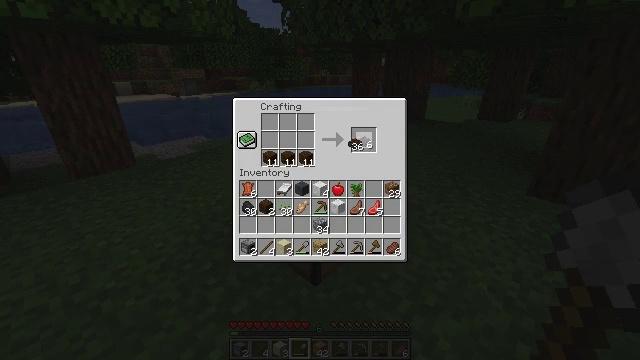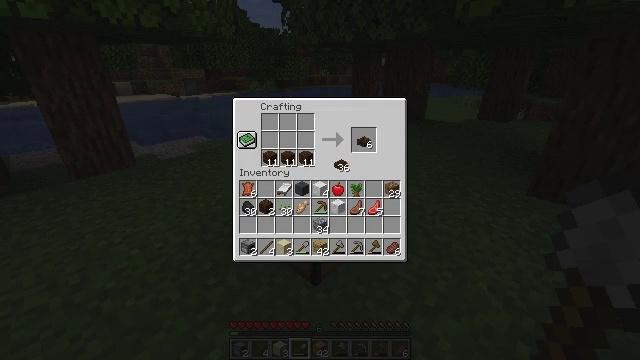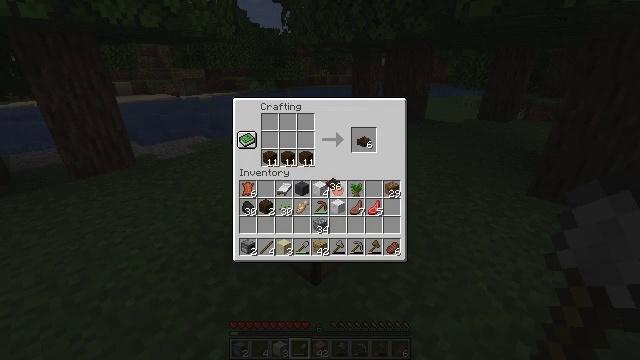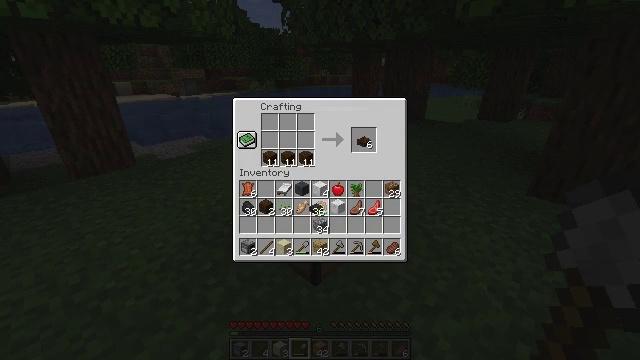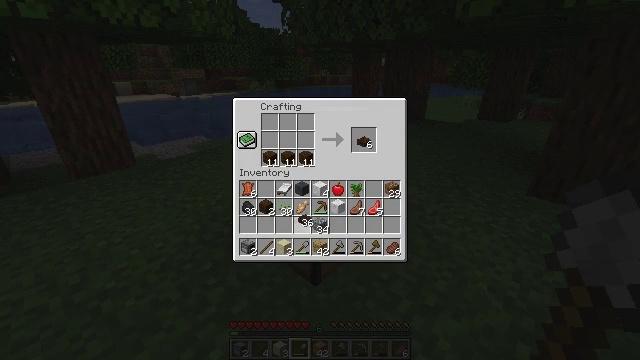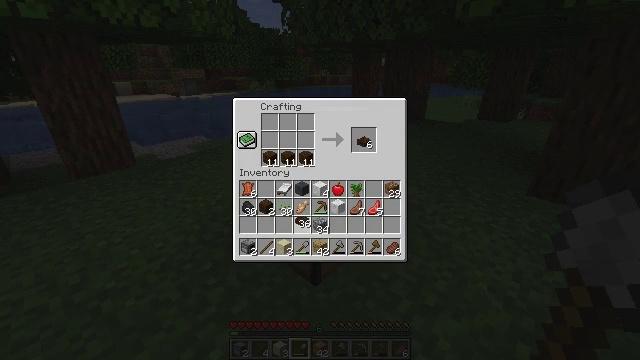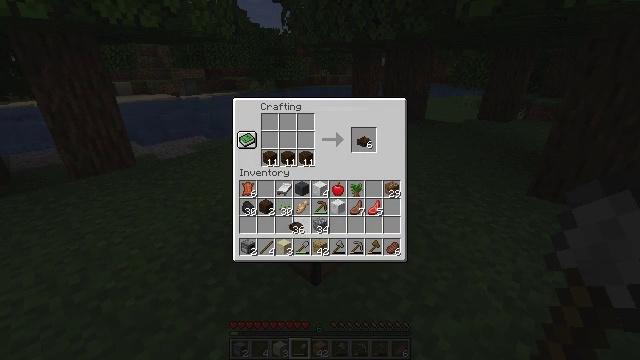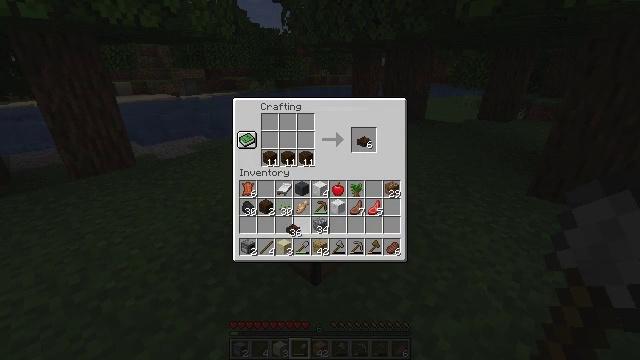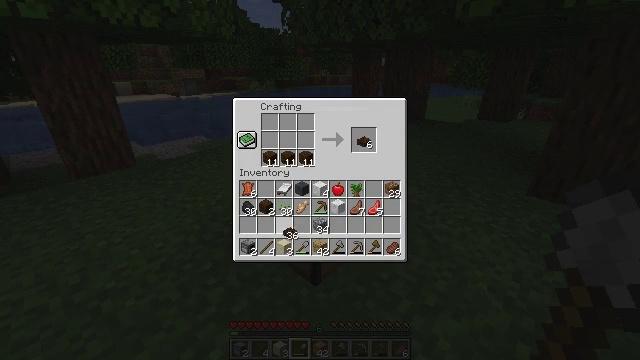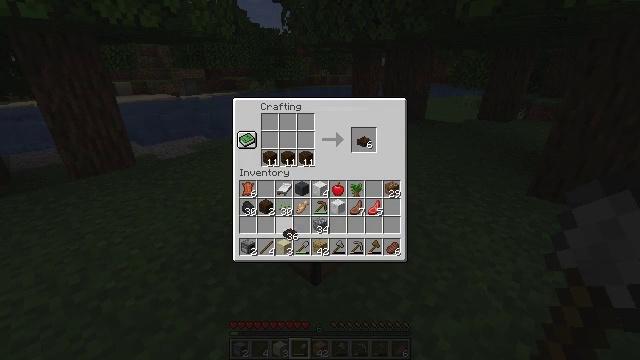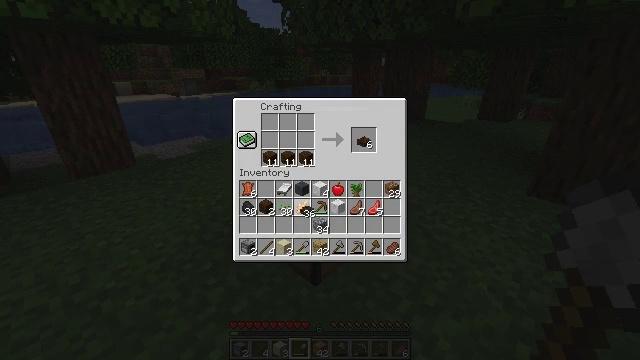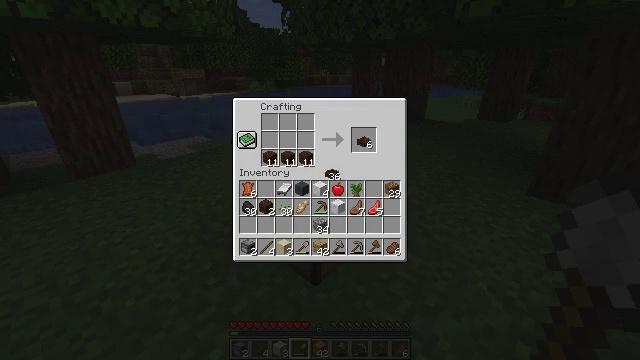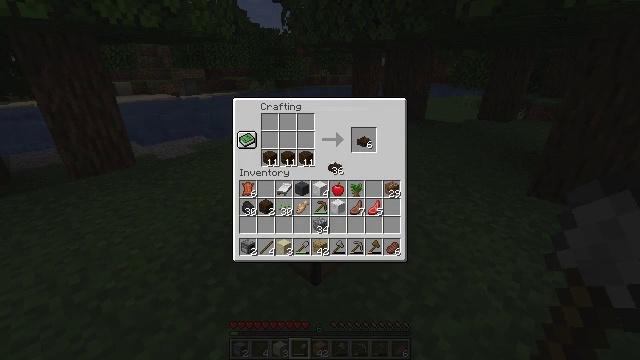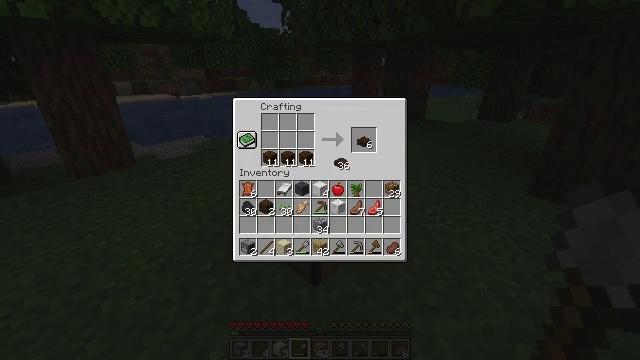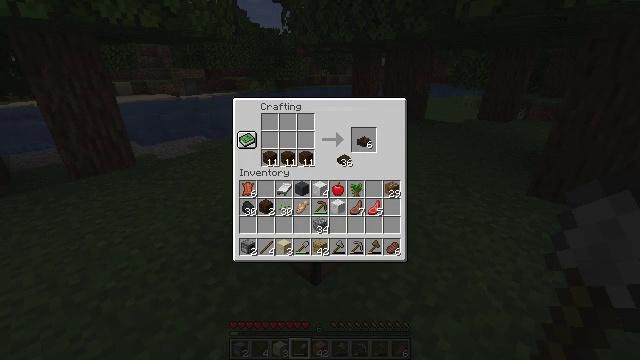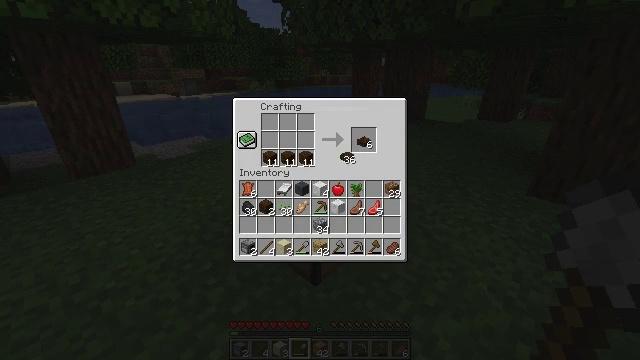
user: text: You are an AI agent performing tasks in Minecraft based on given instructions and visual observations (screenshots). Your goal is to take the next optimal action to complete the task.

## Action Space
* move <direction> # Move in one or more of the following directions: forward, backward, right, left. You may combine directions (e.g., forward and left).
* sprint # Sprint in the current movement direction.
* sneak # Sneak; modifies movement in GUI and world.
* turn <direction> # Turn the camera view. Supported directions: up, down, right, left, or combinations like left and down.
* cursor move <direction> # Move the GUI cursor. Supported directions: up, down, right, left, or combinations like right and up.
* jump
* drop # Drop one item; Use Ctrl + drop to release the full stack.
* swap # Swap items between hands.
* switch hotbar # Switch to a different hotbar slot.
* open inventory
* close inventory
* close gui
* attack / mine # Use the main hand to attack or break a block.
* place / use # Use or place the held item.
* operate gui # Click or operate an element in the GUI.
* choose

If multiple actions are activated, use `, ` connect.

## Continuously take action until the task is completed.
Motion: motion action
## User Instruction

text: Craft a dark oak slab.
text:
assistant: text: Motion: cursor move left and down
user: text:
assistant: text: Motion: cursor move left and down
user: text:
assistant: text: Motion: cursor move left and down
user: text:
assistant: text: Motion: cursor move left and down
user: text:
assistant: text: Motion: no_op
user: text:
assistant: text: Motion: no_op
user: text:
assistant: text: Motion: no_op
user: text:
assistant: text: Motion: no_op
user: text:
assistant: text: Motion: no_op
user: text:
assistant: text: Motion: cursor move right and up
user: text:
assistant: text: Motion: cursor move right and up
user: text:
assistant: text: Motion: no_op
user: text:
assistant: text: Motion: no_op
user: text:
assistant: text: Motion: no_op
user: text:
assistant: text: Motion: no_op
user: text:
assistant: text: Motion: no_op
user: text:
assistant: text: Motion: cursor move up
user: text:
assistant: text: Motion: no_op
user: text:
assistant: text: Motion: no_op
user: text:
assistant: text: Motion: operate gui
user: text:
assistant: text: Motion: operate gui
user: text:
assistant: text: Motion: no_op
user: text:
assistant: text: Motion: no_op
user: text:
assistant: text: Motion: cursor move down
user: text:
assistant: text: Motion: cursor move down
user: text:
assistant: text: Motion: cursor move down
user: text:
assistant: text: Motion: no_op